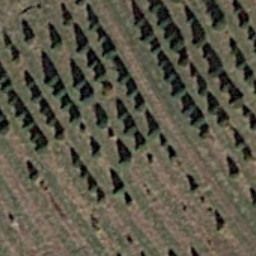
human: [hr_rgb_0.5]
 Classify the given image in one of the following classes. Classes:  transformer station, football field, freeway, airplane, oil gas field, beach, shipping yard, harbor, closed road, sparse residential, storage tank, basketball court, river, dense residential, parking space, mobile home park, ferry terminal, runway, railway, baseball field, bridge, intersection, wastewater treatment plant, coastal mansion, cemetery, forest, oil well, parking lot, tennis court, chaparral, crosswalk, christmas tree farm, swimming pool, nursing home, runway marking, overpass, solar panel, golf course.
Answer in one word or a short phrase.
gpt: christmas tree farm